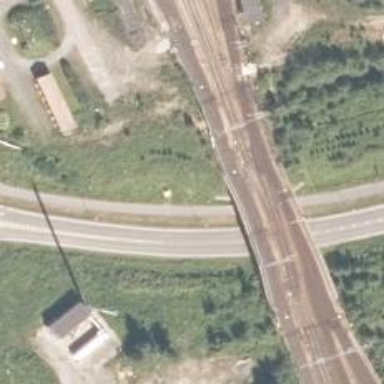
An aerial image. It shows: Railway bridge leading to rail yard.